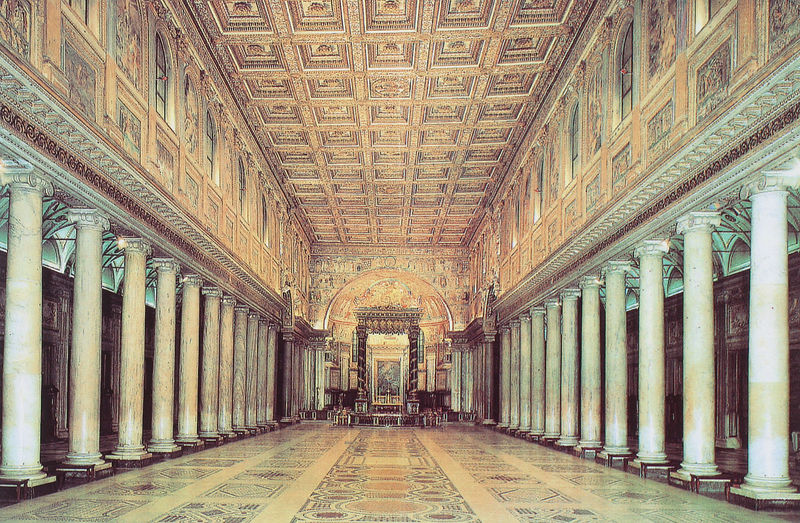
Titel: Mosaiken des Langhauses von Santa Maria Maggiore
Standort: Rom, S. Maria Maggiore (EU - I - Latium)
Schlagwörter: fenster, marmor, säulen, sockel, interieur, perspektive, saal, mosaik, kapitelle, kapitell, sims, ionisch, kassettendecke, basis, bodenmosaik